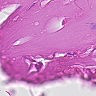
Metastatic tissue present: no